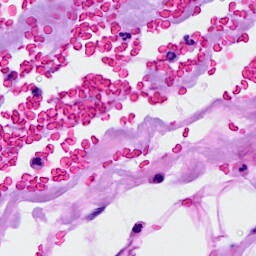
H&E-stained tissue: Breast